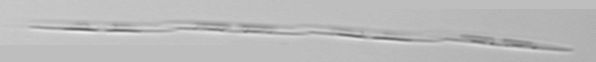
Label: Pseudo-nitzschia